Field crop: tomato
Growth stage: 1
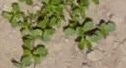
Species: portulaca